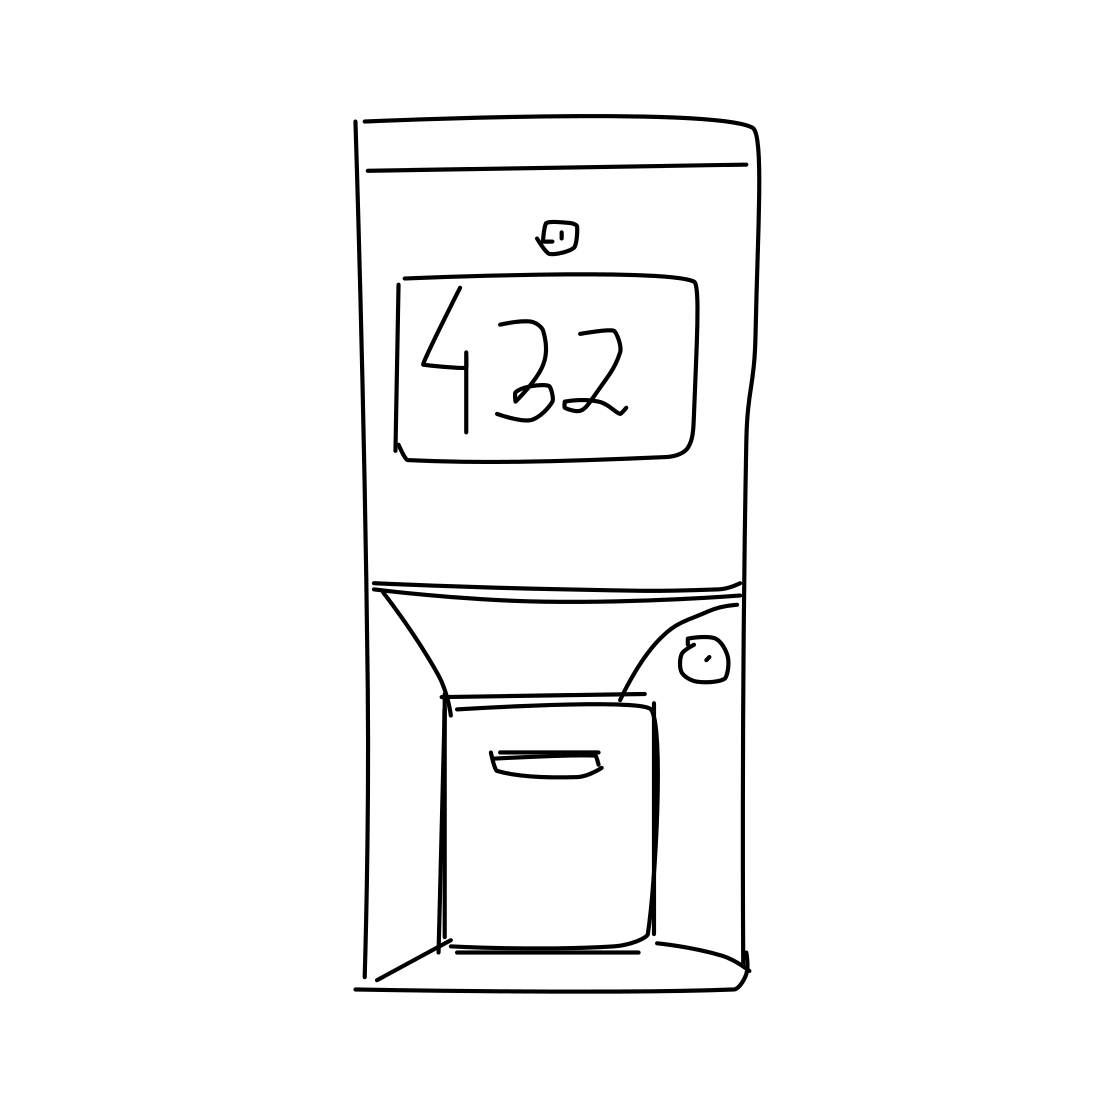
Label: door